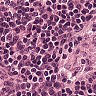
Metastatic tissue present: no